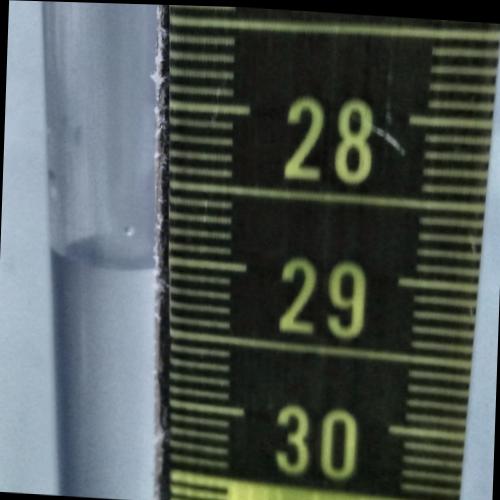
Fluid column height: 29.1 cm